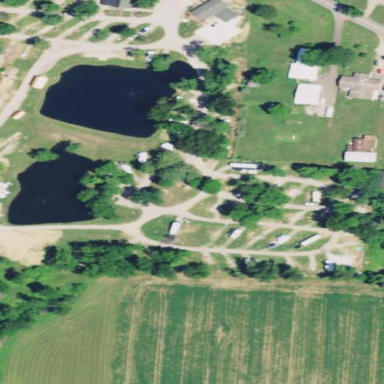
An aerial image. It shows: Caravan site with sanitary dump station.